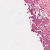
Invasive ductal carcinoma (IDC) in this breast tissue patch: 0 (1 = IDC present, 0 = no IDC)